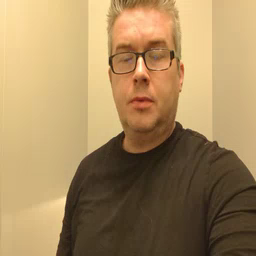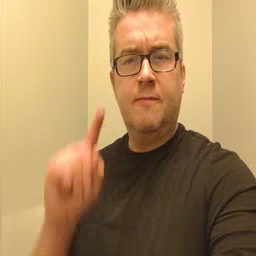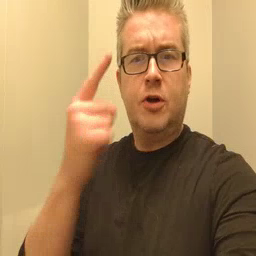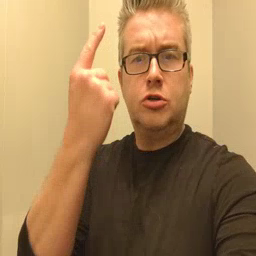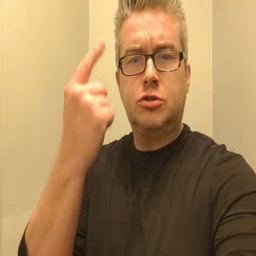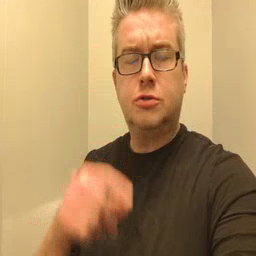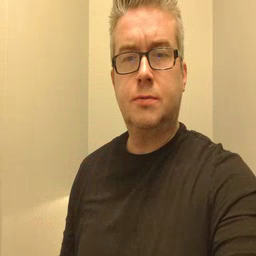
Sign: first